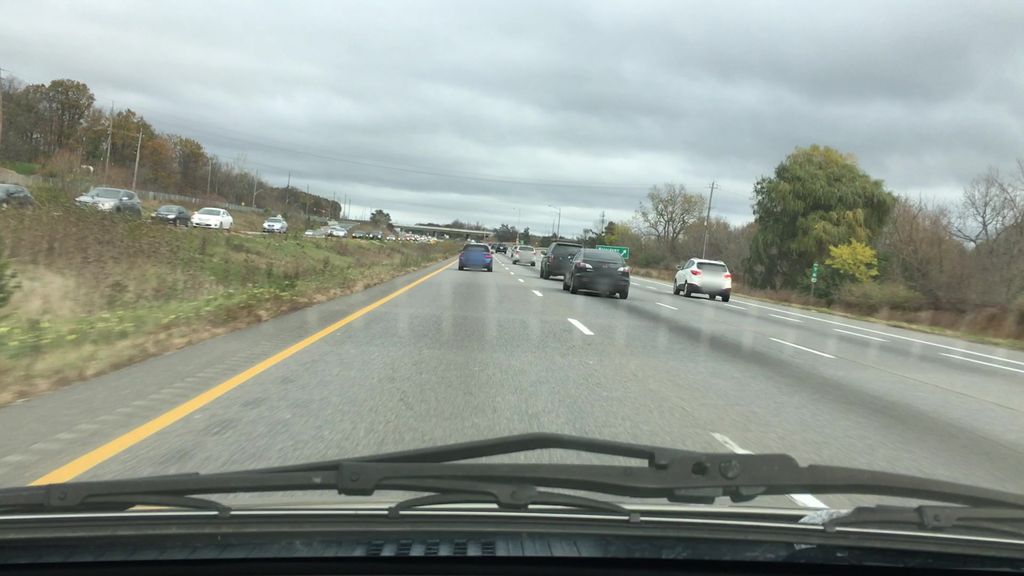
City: hamilton